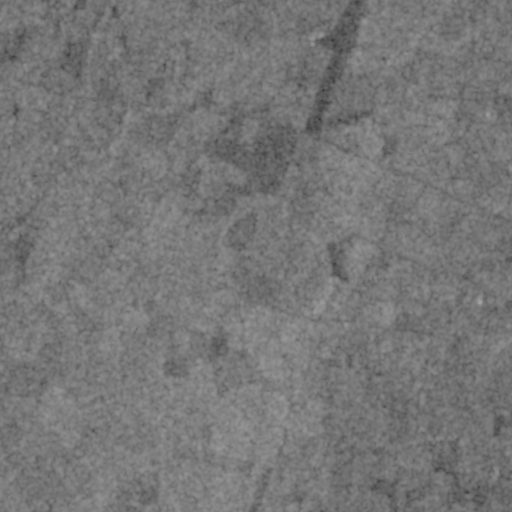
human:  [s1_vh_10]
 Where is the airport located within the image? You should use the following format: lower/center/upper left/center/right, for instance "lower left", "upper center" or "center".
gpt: The airport is located in the upper right of the image.
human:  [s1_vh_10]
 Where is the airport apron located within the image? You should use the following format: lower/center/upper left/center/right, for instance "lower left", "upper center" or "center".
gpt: The airport apron is located in the upper center of the image.
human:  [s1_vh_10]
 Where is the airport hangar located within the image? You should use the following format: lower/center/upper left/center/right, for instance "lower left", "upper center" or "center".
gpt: The airport hangar is located in the upper center of the image.
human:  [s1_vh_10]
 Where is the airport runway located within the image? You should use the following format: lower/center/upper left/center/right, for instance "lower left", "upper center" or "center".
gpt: The airport runway is located in the upper right of the image.
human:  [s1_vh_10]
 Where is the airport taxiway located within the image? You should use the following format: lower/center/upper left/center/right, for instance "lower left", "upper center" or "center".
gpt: The airport taxiway is located in the upper right of the image.
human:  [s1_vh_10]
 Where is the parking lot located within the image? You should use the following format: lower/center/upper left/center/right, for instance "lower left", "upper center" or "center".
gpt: There is no parking lot in the image.

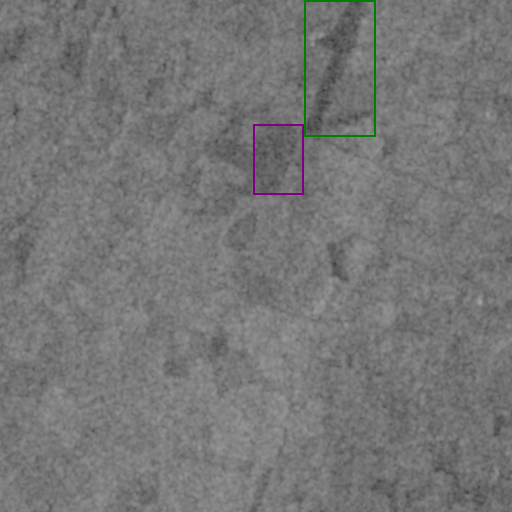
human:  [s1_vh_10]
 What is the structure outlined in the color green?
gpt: The structure outlined in green is an airport.
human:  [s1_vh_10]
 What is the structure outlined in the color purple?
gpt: The structure outlined in purple is a crop field.
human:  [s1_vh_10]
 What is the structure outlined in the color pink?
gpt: There is no pink outline.